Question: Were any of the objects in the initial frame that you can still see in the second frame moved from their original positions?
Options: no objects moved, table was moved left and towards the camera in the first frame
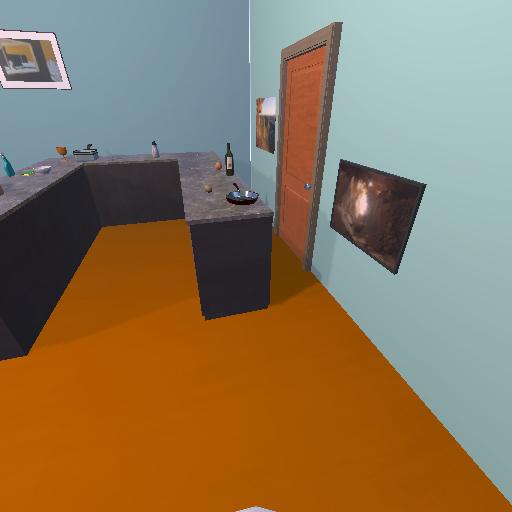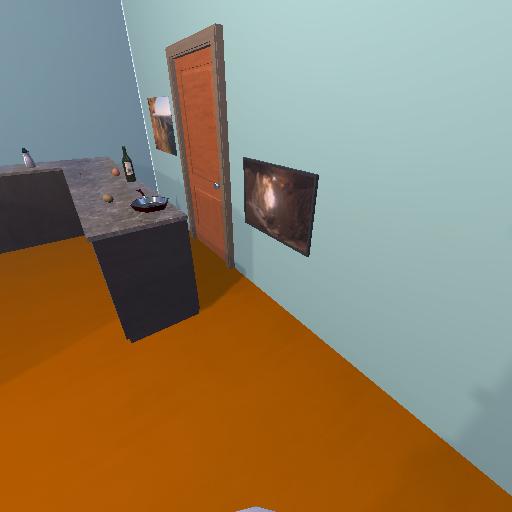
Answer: no objects moved